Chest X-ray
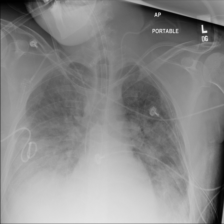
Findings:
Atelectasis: negative
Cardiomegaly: negative
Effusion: positive
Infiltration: positive
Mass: negative
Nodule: negative
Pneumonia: negative
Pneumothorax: negative
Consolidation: negative
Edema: negative
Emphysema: negative
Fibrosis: negative
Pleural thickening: negative
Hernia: negative